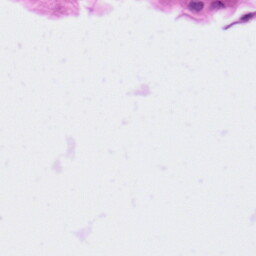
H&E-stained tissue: Tonsil